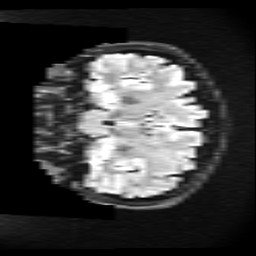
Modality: FLAIR
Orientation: coronal
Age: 24
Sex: female
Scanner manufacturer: ge
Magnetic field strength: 3 T
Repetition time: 11 s
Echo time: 0.1497 s